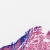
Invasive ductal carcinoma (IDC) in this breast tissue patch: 0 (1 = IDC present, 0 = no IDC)